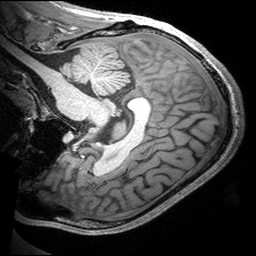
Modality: T1w
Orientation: sagittal
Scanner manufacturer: siemens
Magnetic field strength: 3 T
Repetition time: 2.53 s
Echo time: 0.00299 s